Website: ulta-beauty
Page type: billing-address
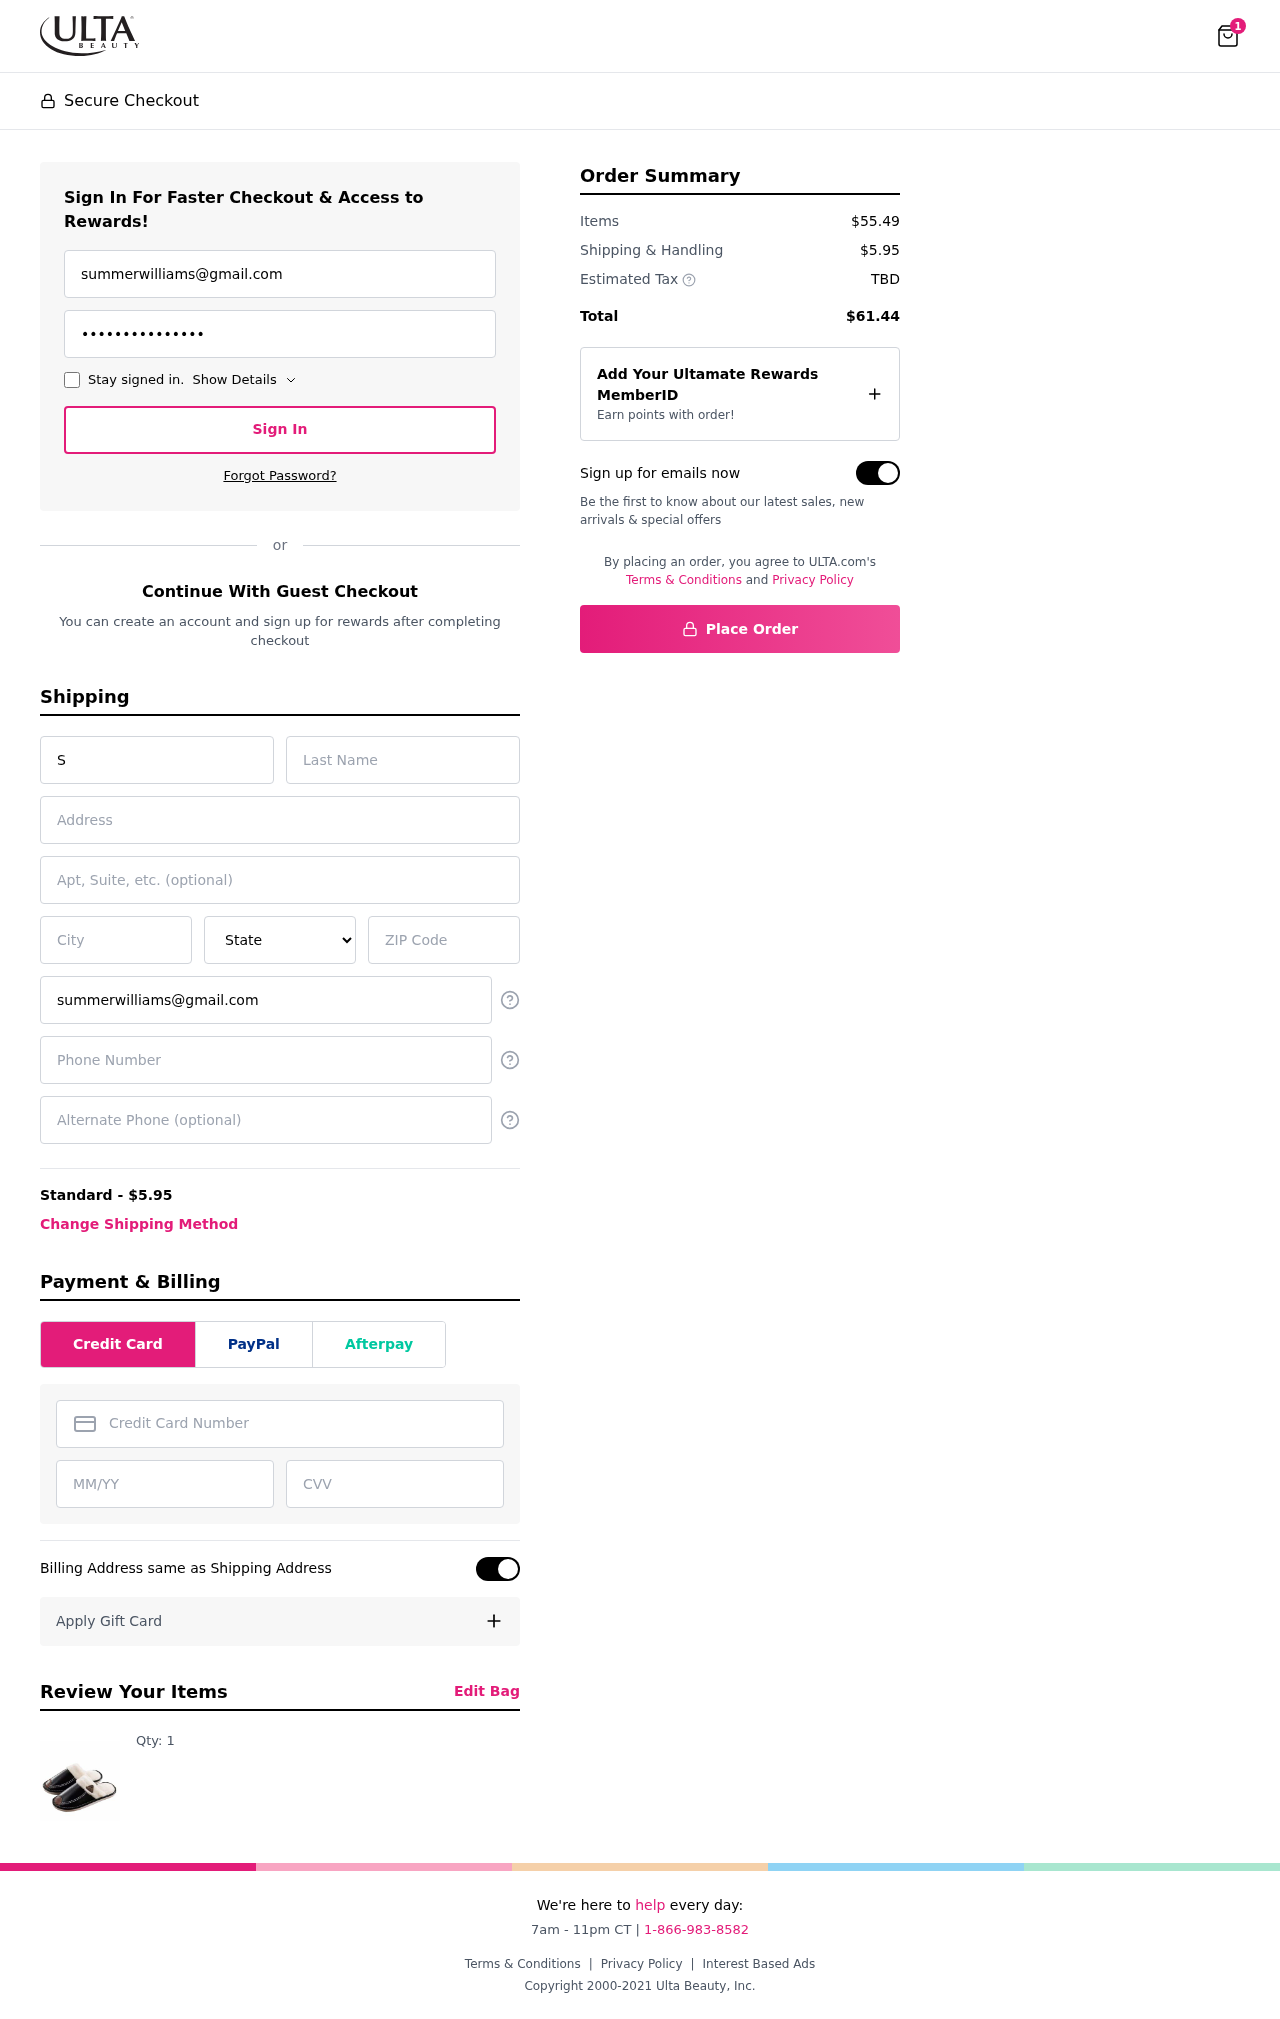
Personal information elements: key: PII_STATE
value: GU
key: PII_EMAIL
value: summerwilliams@gmail.com
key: PII_FIRSTNAME
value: Summer
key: PII_LASTNAME
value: Williams
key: PII_STREET
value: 13245 Kevin Square Suite 288
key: PII_CITY
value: Madisonburgh
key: PII_POSTCODE
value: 83511
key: PII_PHONE
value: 3884745877
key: PII_CARD_NUMBER
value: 4133 2963 3152 6414
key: PII_CARD_EXPIRY
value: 12/30
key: PII_CARD_CVV
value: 421
Product elements: key: PRODUCT1_QUANTITY
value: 1
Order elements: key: ORDER_NUM_ITEMS
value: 1
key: ORDER_SHIPPING_COST
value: $5.95
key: ORDER_SUBTOTAL
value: $55.49
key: ORDER_TOTAL
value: $61.44